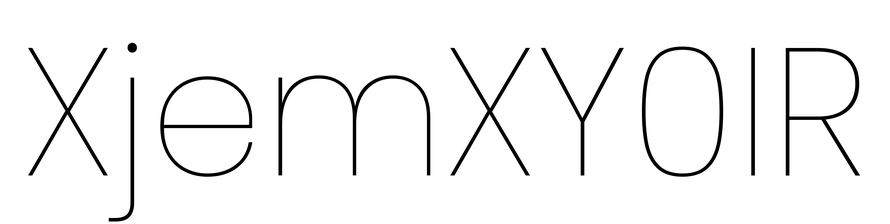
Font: Poppins-Thin